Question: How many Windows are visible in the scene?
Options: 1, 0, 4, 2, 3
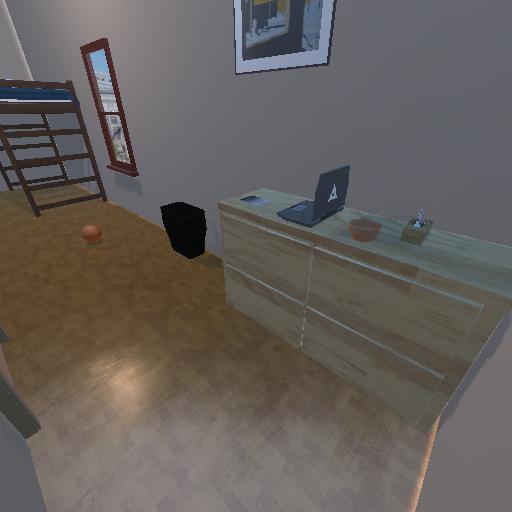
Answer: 1